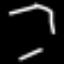
Label: octagon